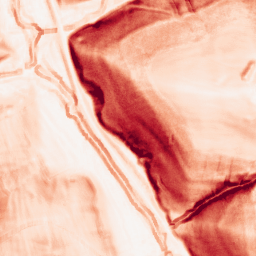
Category: morphological
Decomposition family: morphological_gradient
Decomposition parameters: size: 5
shape: square
Upsampling method: sinc_hamming
Upsampling parameters: scale: 4
kernel_size: 16
Upsampling scale: 4